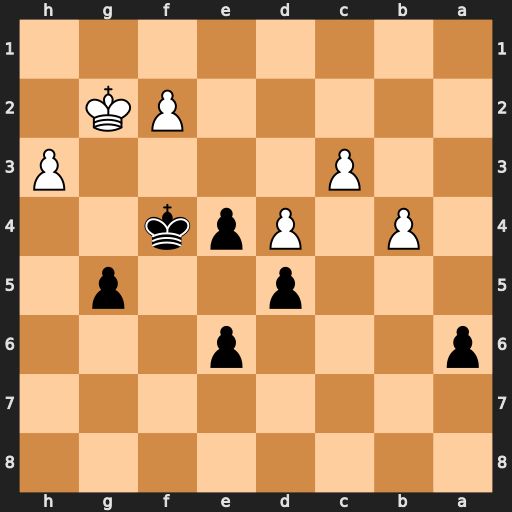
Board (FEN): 8/8/p3p3/3p2p1/1P1Ppk2/2P4P/5PK1/8
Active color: b
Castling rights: -
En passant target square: -
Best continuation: e5 dxe5 Kxe5 Kf1 Kf5 Ke1 g4 h4 Kg6